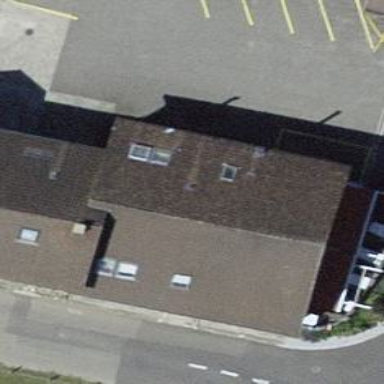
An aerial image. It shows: Restaurant.